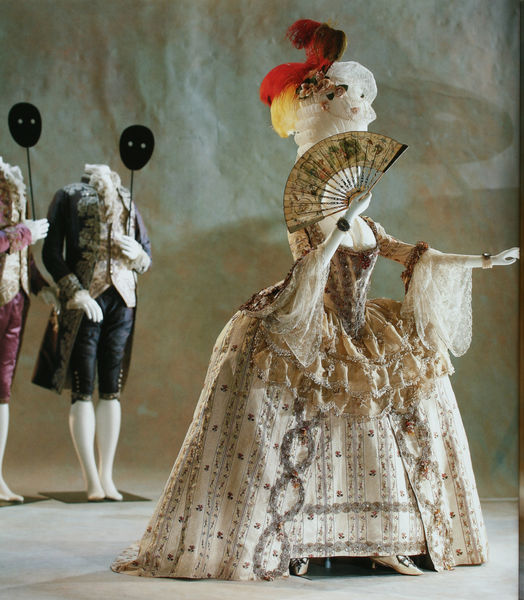
Titel: Kleid (Robe à la francaise)
Standort: Kyoto (Japan)
Institution: Kyoto Costume Institute
Schlagwörter: blau, feder, hand, kopf, mann, schatten, weiß, frauen, gelb, mädchen, ocker, ausschnitt, blume, blumen, busen, frankreich, frau, frisur, geste, hell, holz, hut, kleid, kleider, licht, männer, schmuck, schwarz, dame, rot, ball, beige, fächer, mode, muster, ornament, rock, schleife, anzug, hemd, hose, wand, arm, barock, diener, falten, federn, kleidung, kragen, samt, spitze, ärmel, boden, bestickt, figur, gewand, gold, kostüm, mantel, stickerei, stoff, stoffe, rokkoko, saum, schleifen, borte, edelsteine, rokoko, rosa, seide, beine, federbusch, perücke, kopfbedeckung, mieder, schuhe, hosen, lila, violett, hof, füsse, französisch, frack, falte, verzierung, uhr, robe, gestell, plastik, rüsche, rüschen, model, gehrock, weste, dekolleté, fecher, foto, fotografie, photographie, stangen, maske, porzellan, ringe, schuh, entwurf, festlich, puppe, puppen, photo, armband, armreif, farbfoto, cut, kostüme, korsett, absätze, leicht, absolutismus, kniebundhose, kniebundhosen, museum, stickereien, federschmuck, absatz, livree, porzelan, prozellan, kopflos, gesichtslos, schlaufe, reifrock, kostbar, turnüre, lakaien, maskenball, kniehose, uhren, statur, masken, luftig, pompadur, louis, shcuhe, schaufensterpuppe, kyoto, stöckelschuhe, trompetenärmel, stilettos, colue de paris, fstickerei, stiletto, porzelann, bustelli, hofkleidung